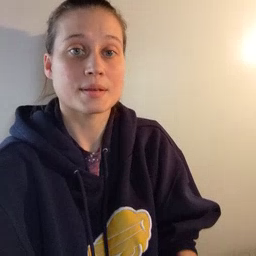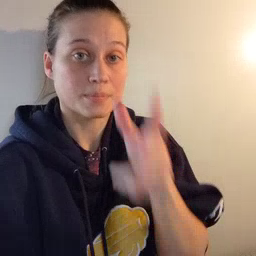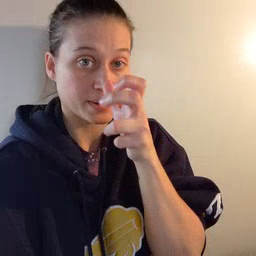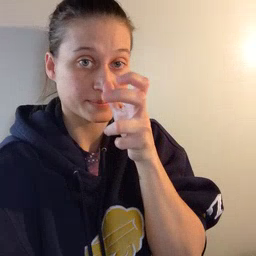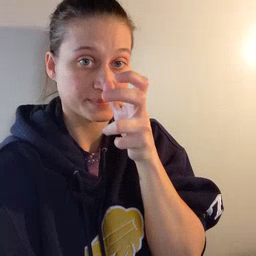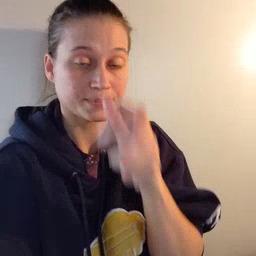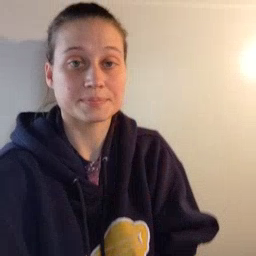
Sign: bug